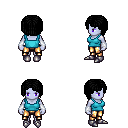
a pixel art fantasy rpg character, female body template, dark elf, purple skin, teal pirate shirt, gold greaves, black pageboy hairstyle, white cloth bracers, metal boots, four views (front, back, left, right), 2x2 character sprite sheet, small pixel art, hard edges, no anti-aliasing